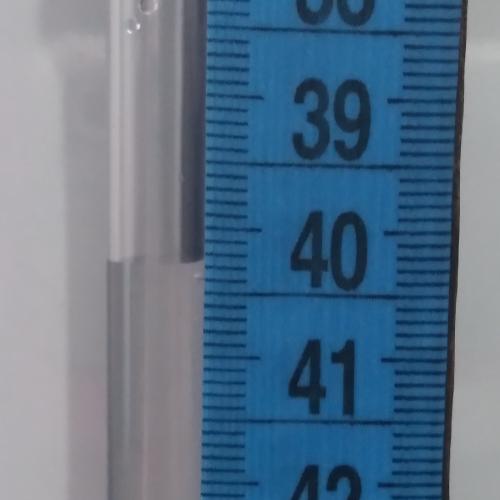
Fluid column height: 40.3 cm